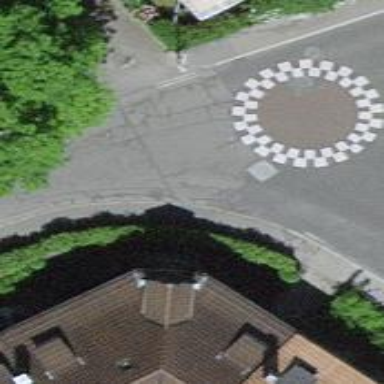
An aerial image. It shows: Traffic calming table.